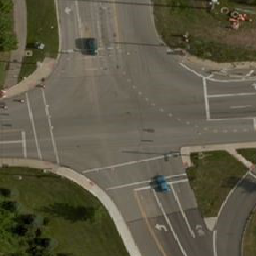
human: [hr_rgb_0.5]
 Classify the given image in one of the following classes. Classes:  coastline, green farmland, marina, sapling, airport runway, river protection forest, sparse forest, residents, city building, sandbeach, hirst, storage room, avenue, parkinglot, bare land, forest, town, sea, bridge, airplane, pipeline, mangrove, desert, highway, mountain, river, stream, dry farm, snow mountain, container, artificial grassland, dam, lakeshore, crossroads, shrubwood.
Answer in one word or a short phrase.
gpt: crossroads